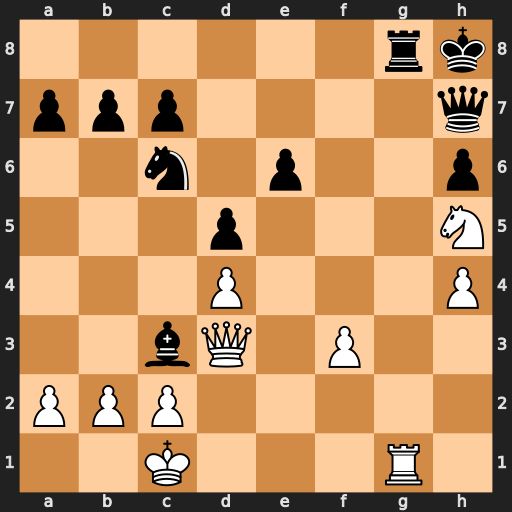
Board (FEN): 6rk/ppp4q/2n1p2p/3p3N/3P3P/2bQ1P2/PPP5/2K3R1
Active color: w
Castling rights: -
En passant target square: -
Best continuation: Qxh7+ Kxh7 Nf6+ Kh8 Rxg8#